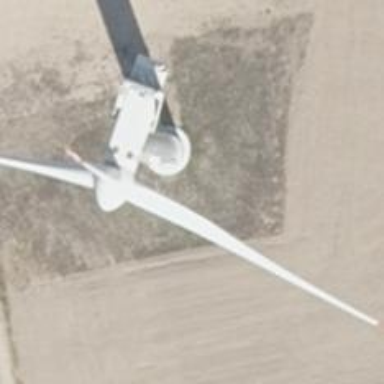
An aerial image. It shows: Wind generator with horizontal axis. The wind turbine is from Vestas.